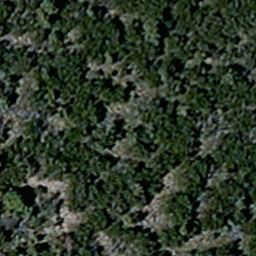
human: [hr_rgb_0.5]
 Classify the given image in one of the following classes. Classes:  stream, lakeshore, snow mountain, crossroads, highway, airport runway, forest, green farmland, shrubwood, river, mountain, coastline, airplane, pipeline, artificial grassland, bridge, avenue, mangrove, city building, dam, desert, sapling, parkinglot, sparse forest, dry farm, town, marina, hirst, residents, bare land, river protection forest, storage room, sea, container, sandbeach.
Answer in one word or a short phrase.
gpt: sparse forest